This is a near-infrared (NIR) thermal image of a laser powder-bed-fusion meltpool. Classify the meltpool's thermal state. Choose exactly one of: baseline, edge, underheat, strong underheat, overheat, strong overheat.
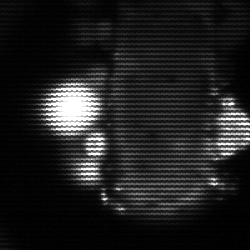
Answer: strong underheat